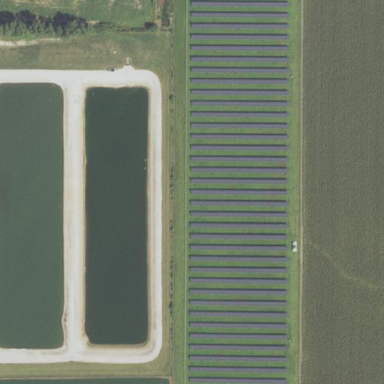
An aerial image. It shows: Solar power plant using photovoltaic technology to generate electricity.